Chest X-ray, PA view. Patient: 38 years old, sex F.
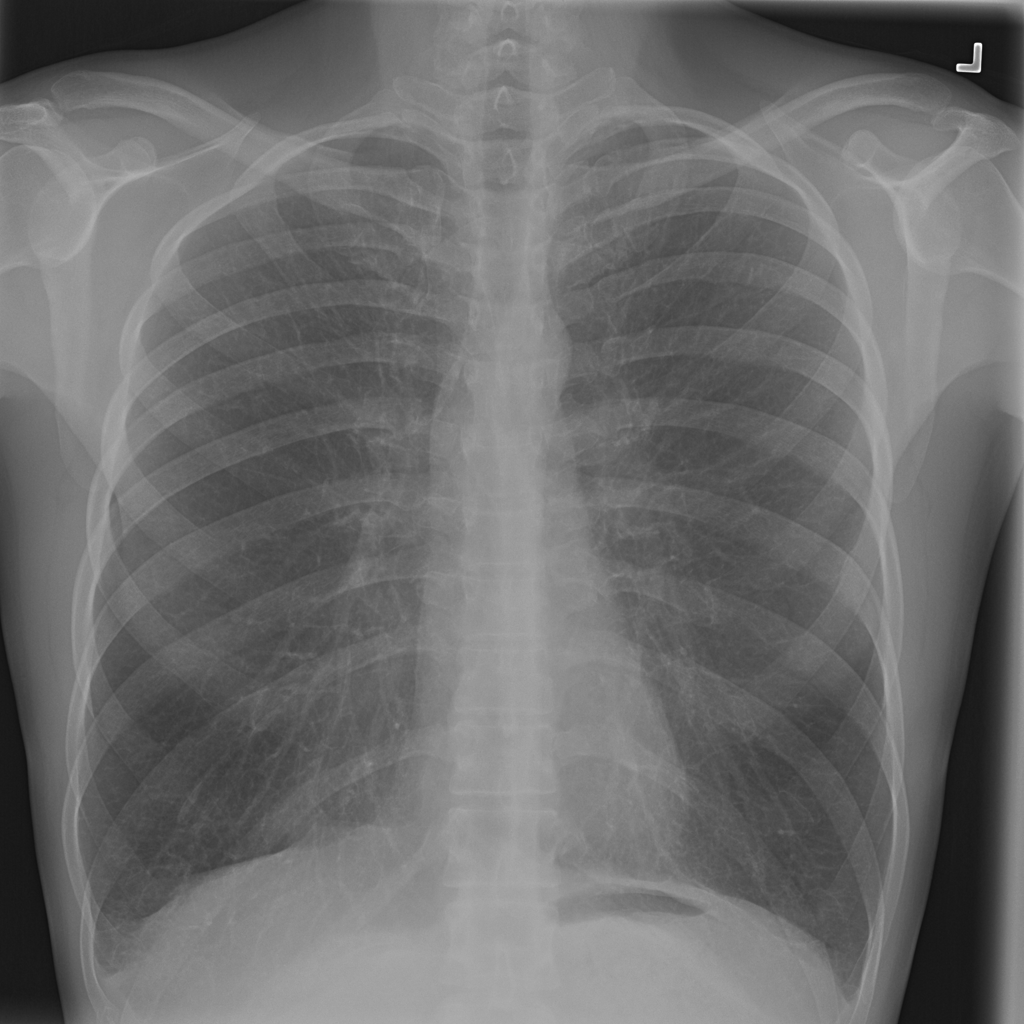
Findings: No Finding